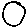
Label: circle